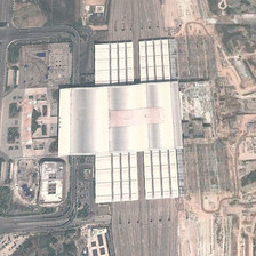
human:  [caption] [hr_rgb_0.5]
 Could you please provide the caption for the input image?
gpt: Twelve trains stopped at the high-speed railway station.

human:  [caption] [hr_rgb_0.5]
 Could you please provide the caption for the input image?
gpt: High-speed rail ring station

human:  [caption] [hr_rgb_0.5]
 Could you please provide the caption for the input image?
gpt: The high-speed railway station will stop 12 trains.

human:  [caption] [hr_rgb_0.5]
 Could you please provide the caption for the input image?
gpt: High-speed railway stations around the city.

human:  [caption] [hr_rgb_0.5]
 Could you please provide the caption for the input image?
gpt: The city's high-speed railway station.